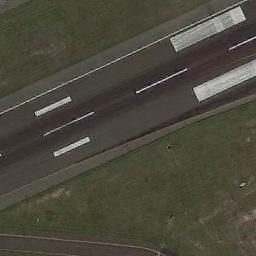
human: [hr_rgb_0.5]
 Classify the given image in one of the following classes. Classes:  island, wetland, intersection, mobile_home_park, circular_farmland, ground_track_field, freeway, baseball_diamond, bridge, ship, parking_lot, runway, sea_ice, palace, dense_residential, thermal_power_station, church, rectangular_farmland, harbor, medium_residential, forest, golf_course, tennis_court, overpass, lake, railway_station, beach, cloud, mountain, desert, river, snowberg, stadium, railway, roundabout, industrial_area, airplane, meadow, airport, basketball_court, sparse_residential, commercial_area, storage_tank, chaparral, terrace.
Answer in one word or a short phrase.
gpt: runway